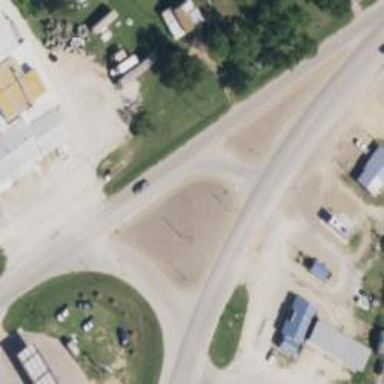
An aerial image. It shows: Road with stop sign.